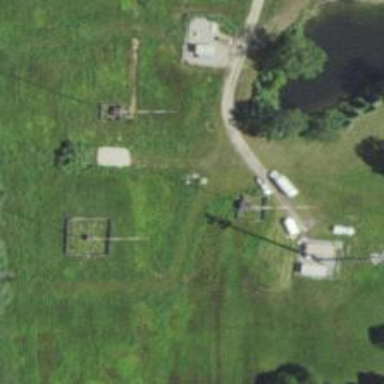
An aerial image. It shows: Mast structure.